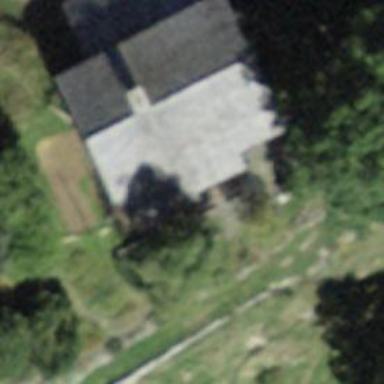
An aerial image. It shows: View of roof of building.